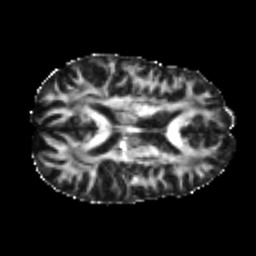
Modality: FA
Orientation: axial
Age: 26
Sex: female
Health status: healthy
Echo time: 0.074 s